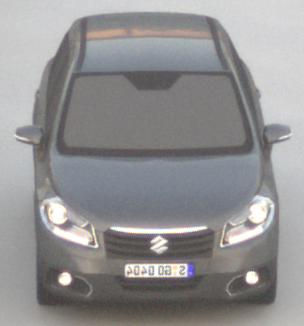
Make: Suzuki
Model: SX4 S-Cross 1.6
Detailed model: SX4 (II) S-Cross
Model produced from: 2013/10
Model produced until: 2015/08
Doors: 5
Color: gray
Road condition: dry road
Daytime: sunrise or sunset
Contrast: low contrast